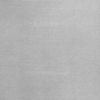
Label: dusty